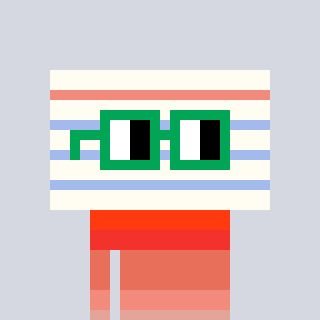
a pixel art character with square green glasses, a empty notebook page-shaped head and a computerblue-colored body on a cool background